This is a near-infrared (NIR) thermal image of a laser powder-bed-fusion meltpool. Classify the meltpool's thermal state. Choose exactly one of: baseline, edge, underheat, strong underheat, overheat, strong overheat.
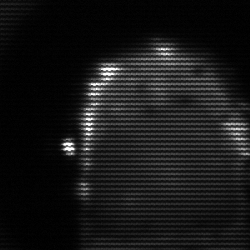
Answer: baseline